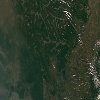
Label: land